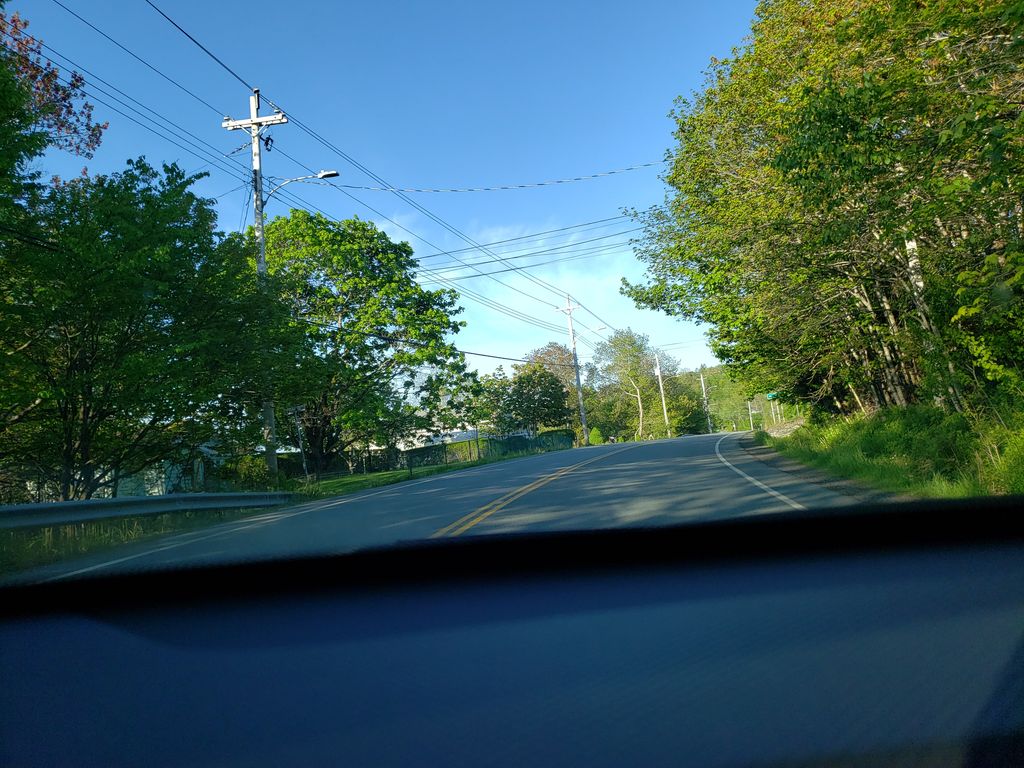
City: halifax